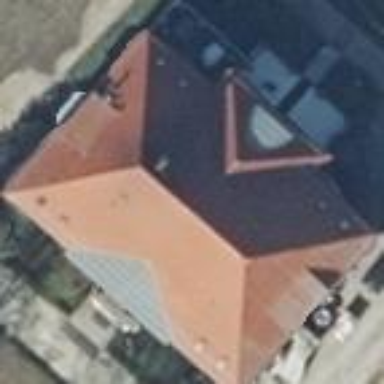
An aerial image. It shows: Vibrant red hotel with hipped roof made of roof tiles.